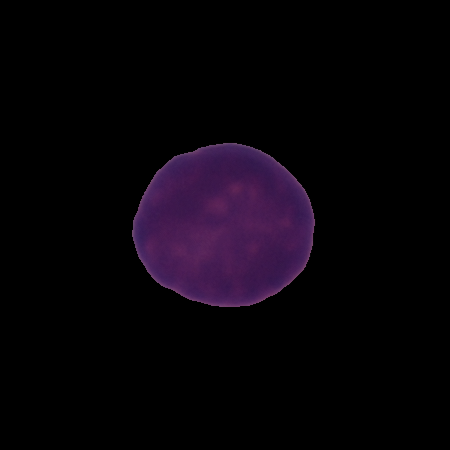
Label: healthy